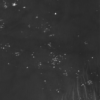
Label: not_dusty